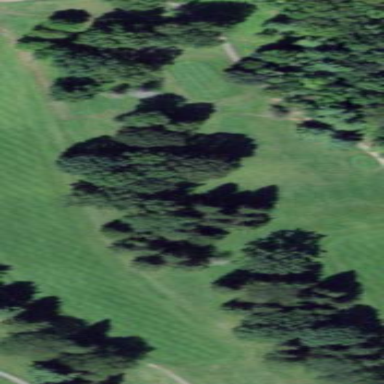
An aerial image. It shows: Area of rough grass used for golf.